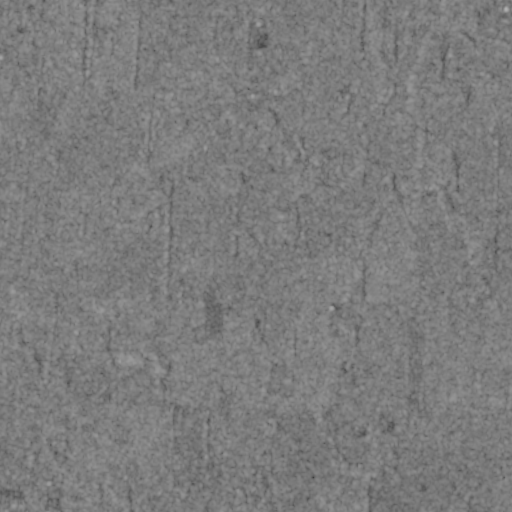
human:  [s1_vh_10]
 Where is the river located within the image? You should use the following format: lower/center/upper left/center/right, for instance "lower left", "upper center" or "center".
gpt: The river is located in the left of the image.
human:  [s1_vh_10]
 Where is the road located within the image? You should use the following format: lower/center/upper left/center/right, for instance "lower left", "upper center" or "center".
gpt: There is no road in the image.

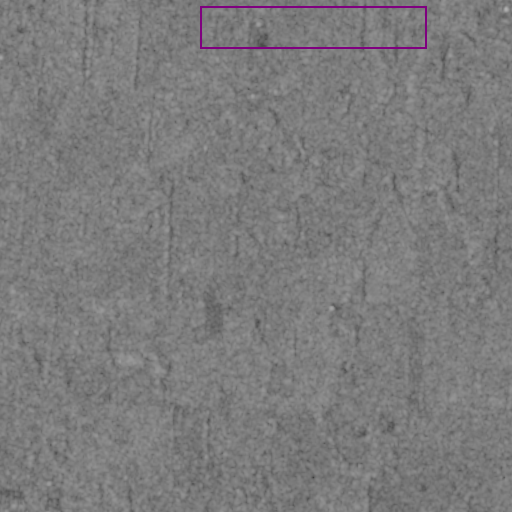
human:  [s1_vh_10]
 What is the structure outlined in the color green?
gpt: There is no green outline.
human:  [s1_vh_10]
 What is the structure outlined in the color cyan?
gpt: There is no structure outlined in cyan.